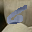
Label: 6